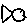
Label: fish